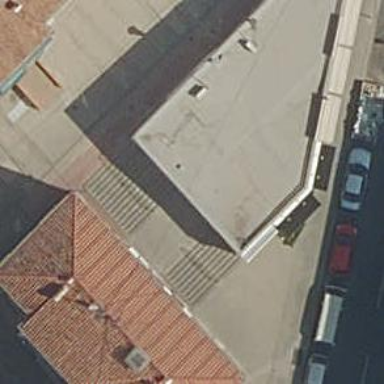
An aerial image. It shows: Retail building.